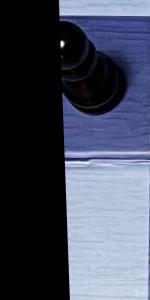
Label: Empty